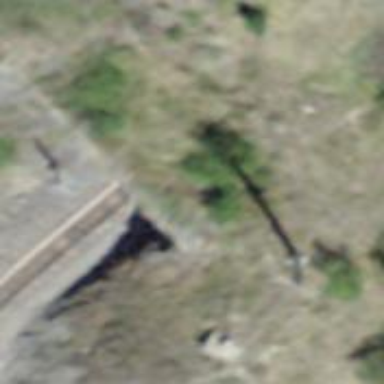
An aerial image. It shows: Narrow-gauge railway with electrified contact line.